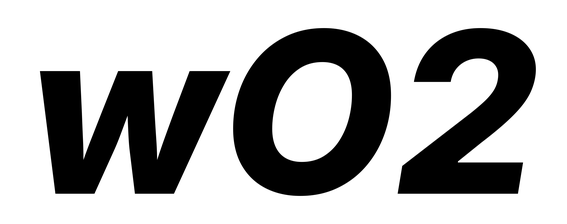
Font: Inter-Italic_ExtraBold_Italic